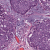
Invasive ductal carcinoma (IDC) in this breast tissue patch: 0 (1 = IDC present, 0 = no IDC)